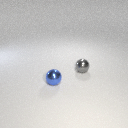
small blue metal sphere to the left of small gray metal sphere